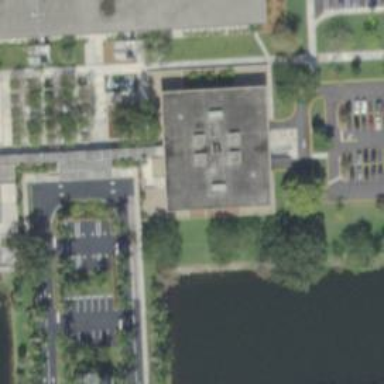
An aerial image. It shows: College building.